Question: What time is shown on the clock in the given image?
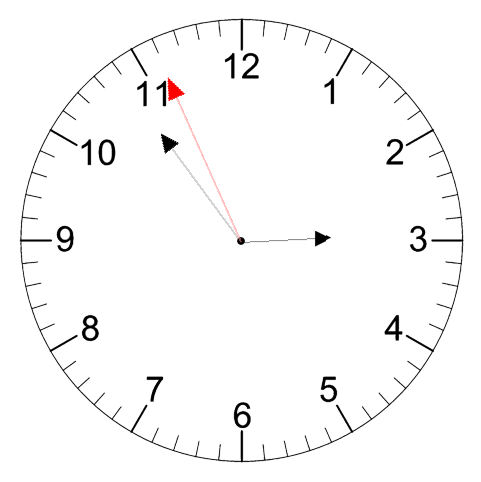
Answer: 02:53:56